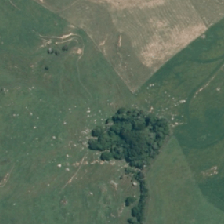
Land cover: broadleaved_indigenous_hardwood